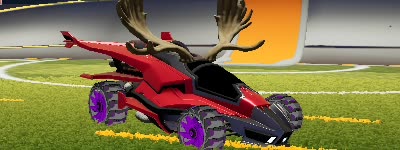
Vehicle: aftershock